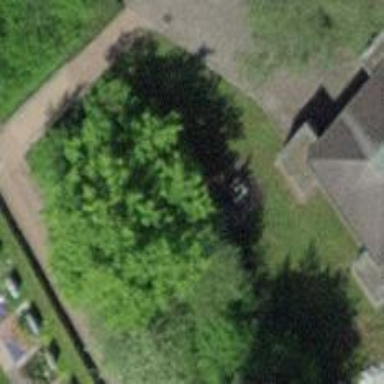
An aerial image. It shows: Graveyard.